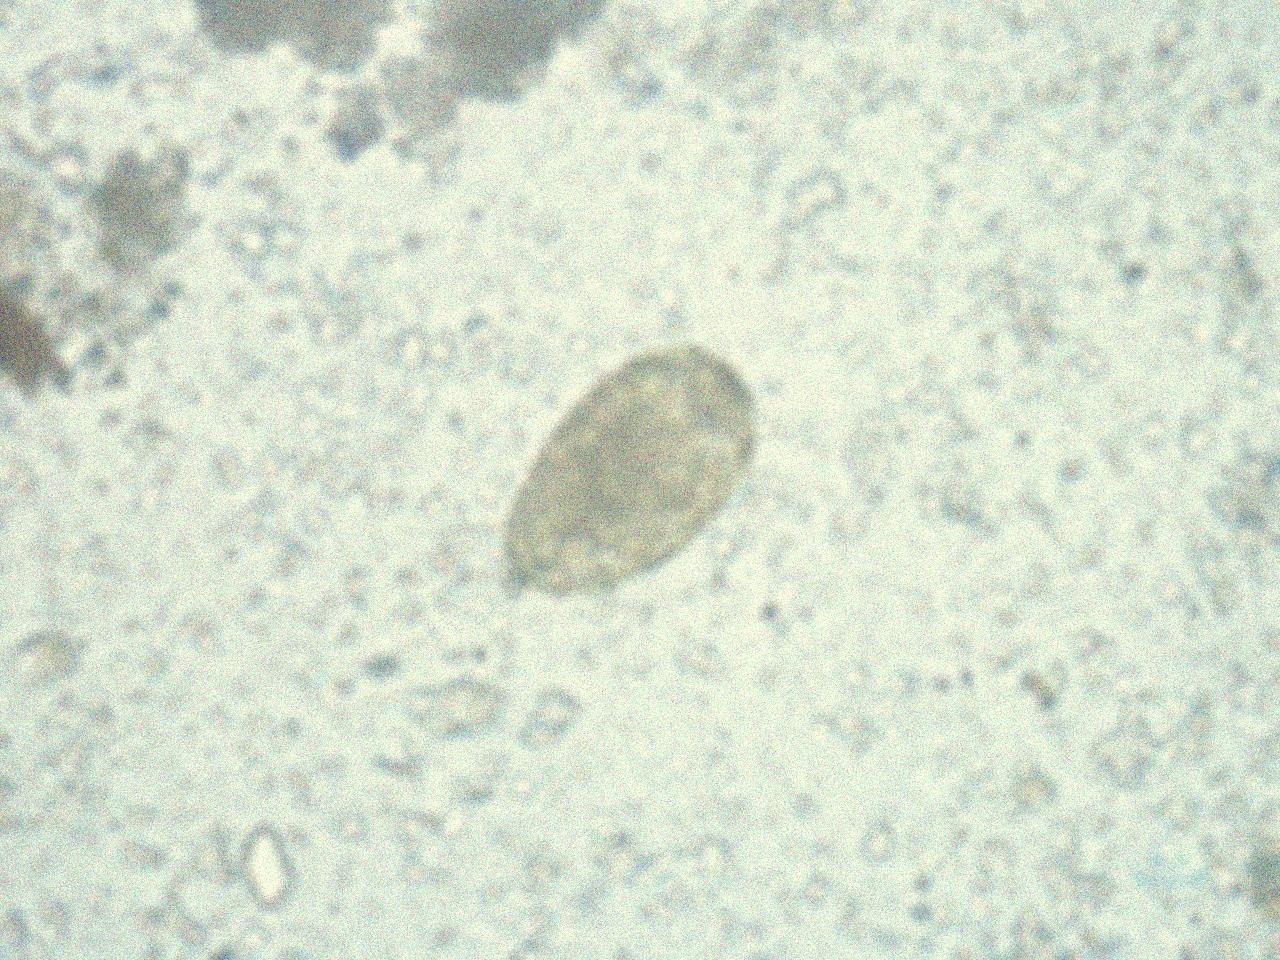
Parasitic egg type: Paragonimus spp